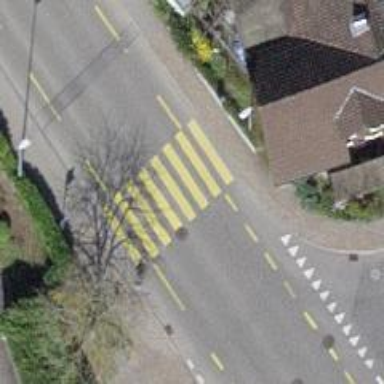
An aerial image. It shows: Uncontrolled zebra crossing on the road.